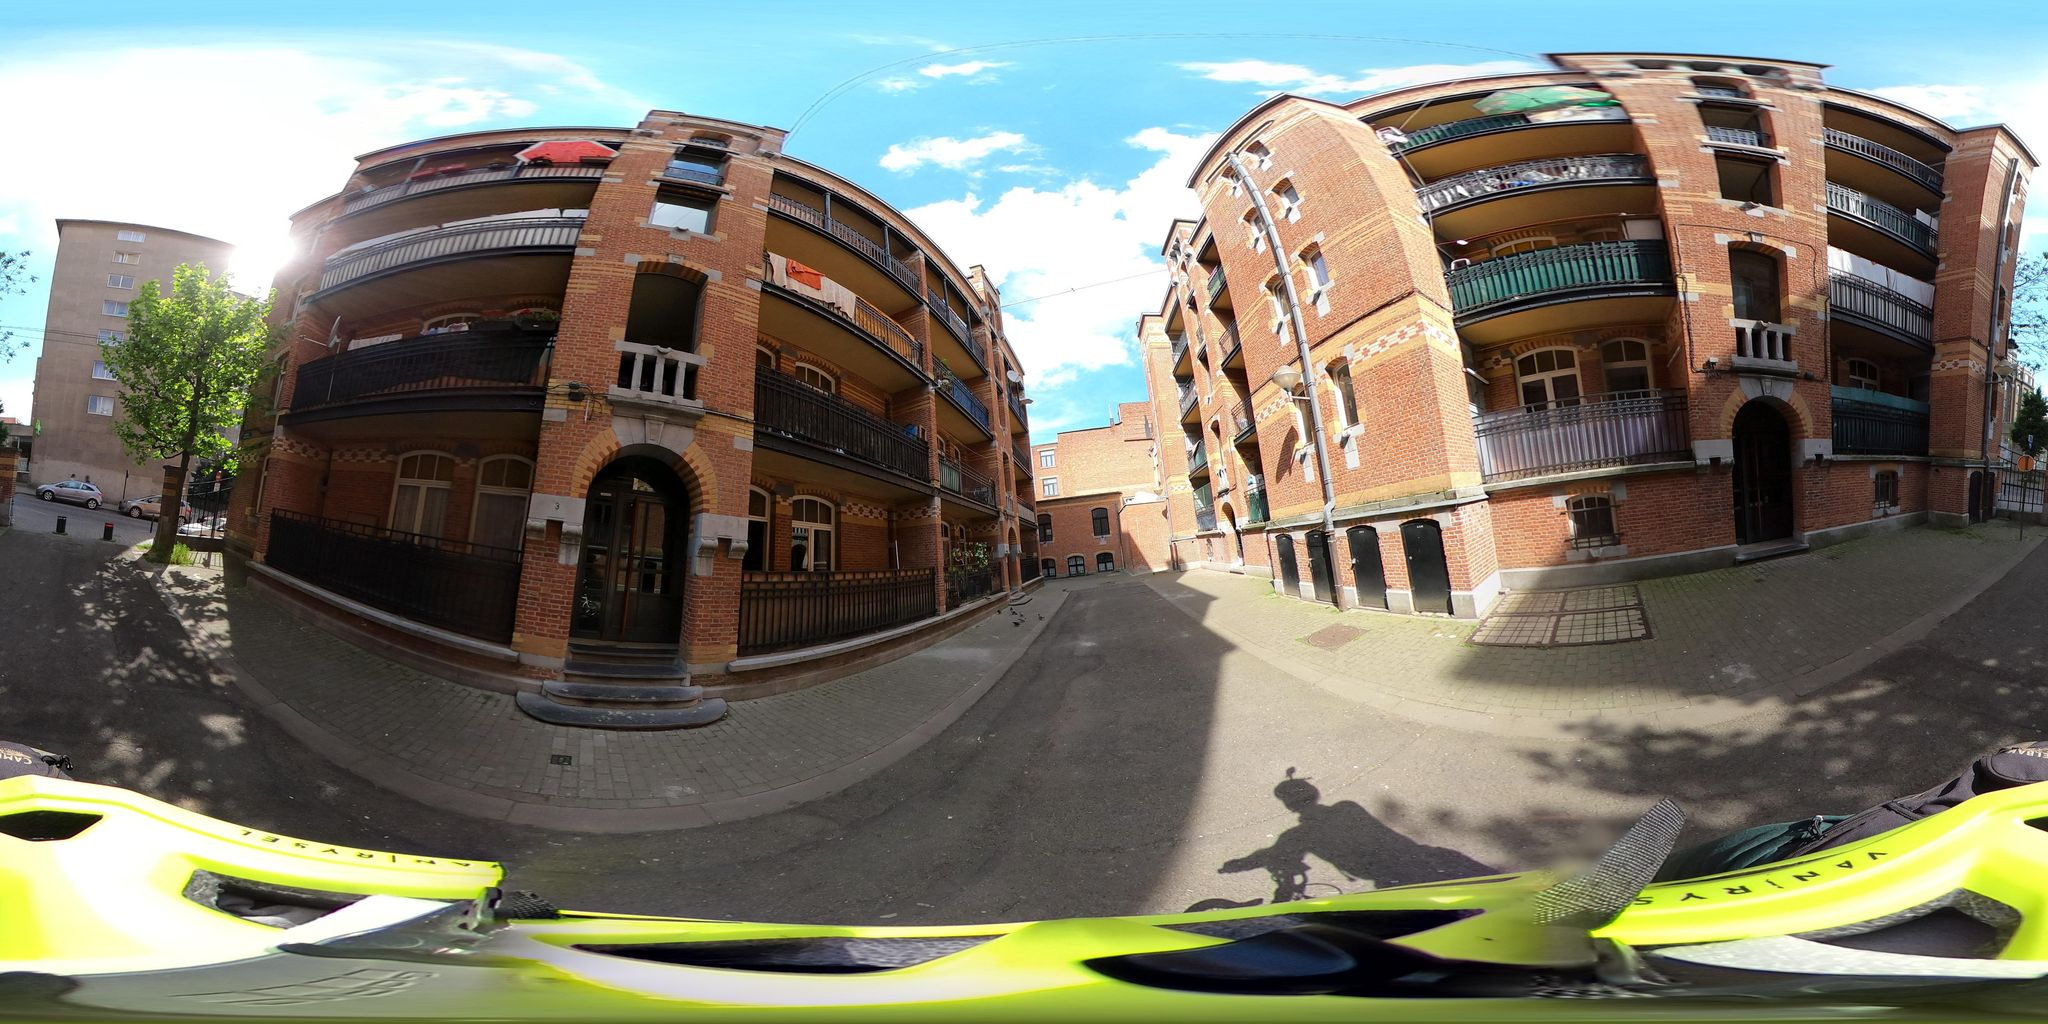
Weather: clear
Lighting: day
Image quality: slightly poor
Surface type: cycling surface
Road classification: steps, pedestrian, living_street
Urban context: urban centre
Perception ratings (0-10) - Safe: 1.83, Lively: 5.04, Beautiful: 2.18, Boring: 2.77, Depressing: 3.86, Wealthy: 1.76